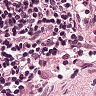
Metastatic tissue present: no